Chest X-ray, PA view. Patient: 45 years old, sex M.
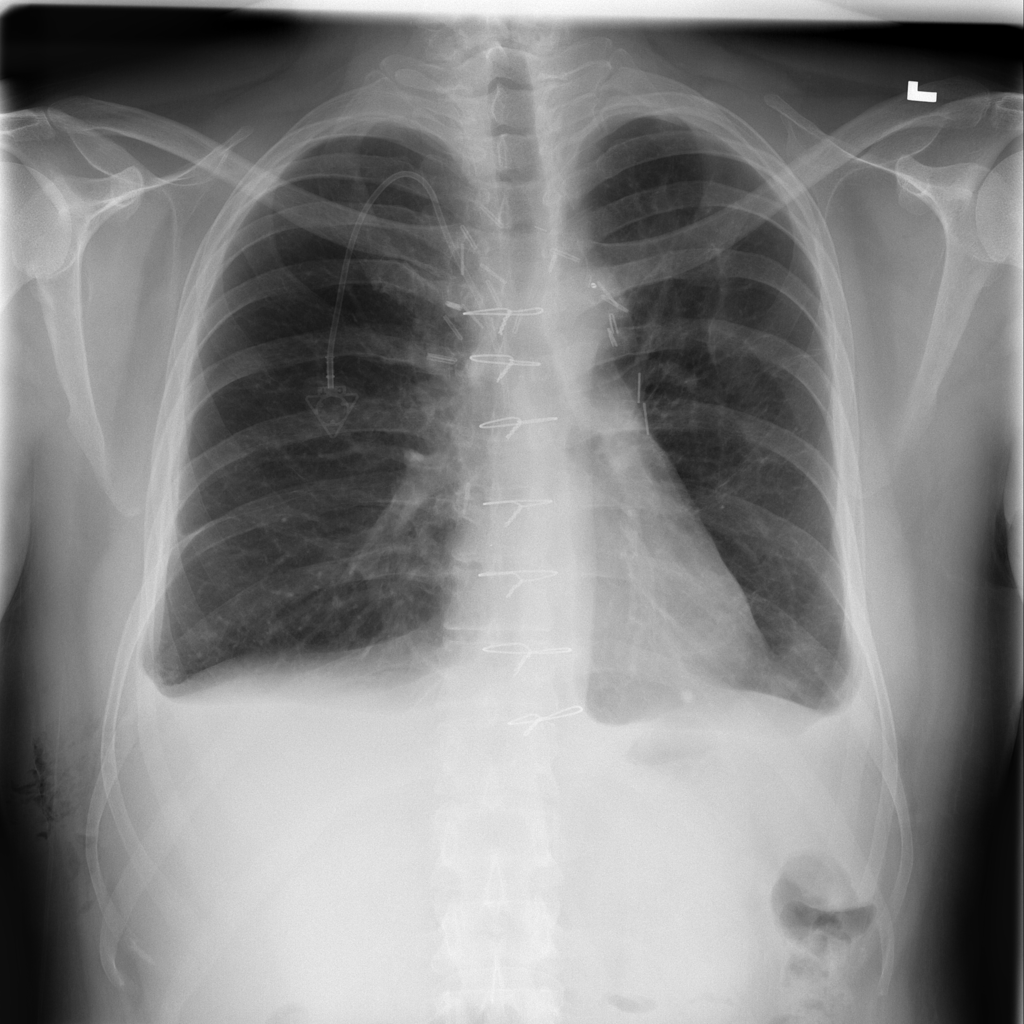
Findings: Effusion